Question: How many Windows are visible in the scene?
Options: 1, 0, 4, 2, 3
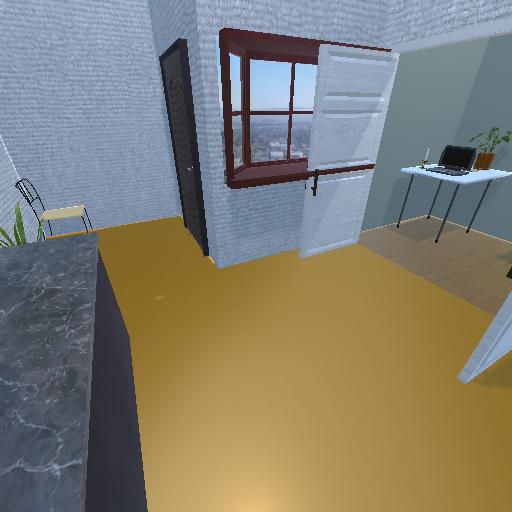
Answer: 1